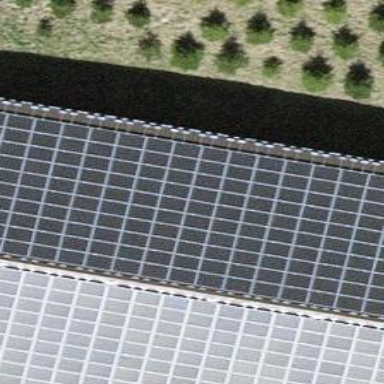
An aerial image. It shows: Solar power generator utilizing photovoltaic technology with solar photovoltaic panels.